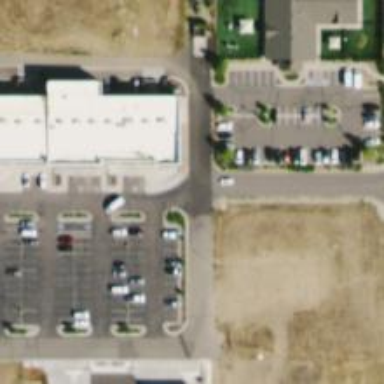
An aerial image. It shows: Parking space is available.